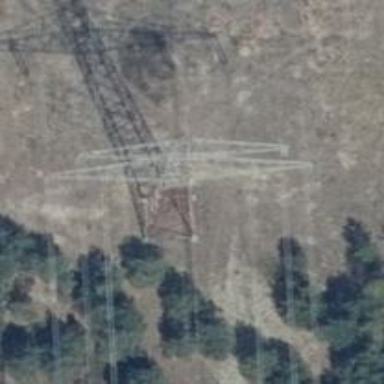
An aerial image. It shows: Power tower.